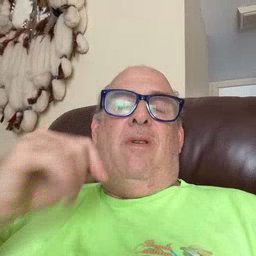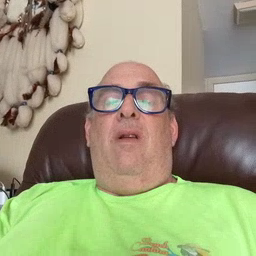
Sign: if